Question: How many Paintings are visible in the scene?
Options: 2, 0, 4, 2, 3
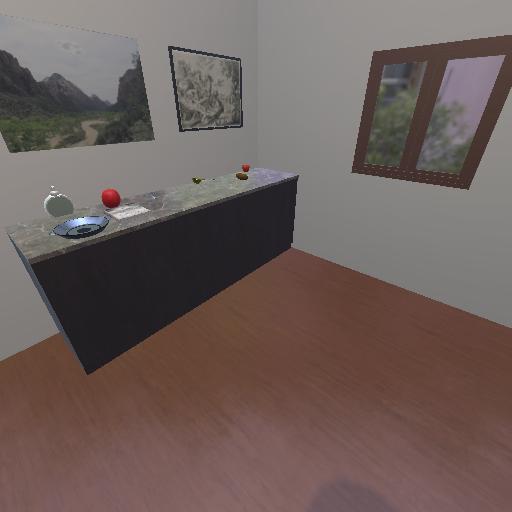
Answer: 2